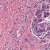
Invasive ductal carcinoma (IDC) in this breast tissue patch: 1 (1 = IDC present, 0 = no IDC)